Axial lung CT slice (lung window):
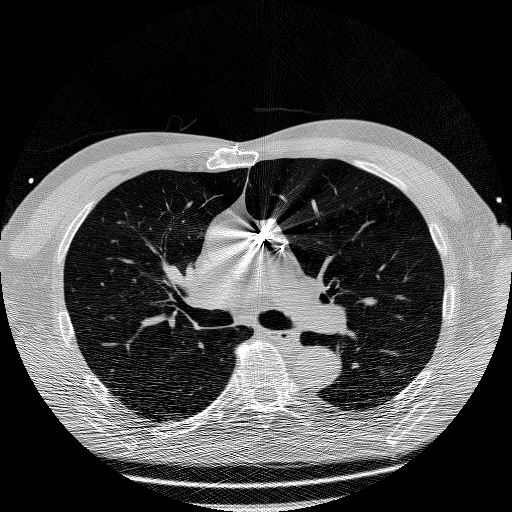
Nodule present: no